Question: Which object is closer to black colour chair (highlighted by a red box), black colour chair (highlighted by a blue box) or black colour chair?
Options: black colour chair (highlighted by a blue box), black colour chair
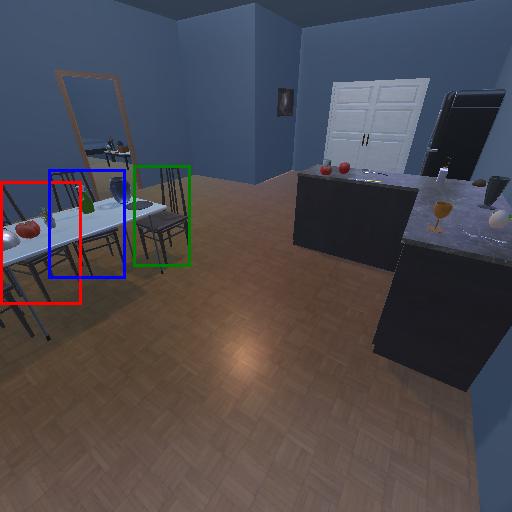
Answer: black colour chair (highlighted by a blue box)